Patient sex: M
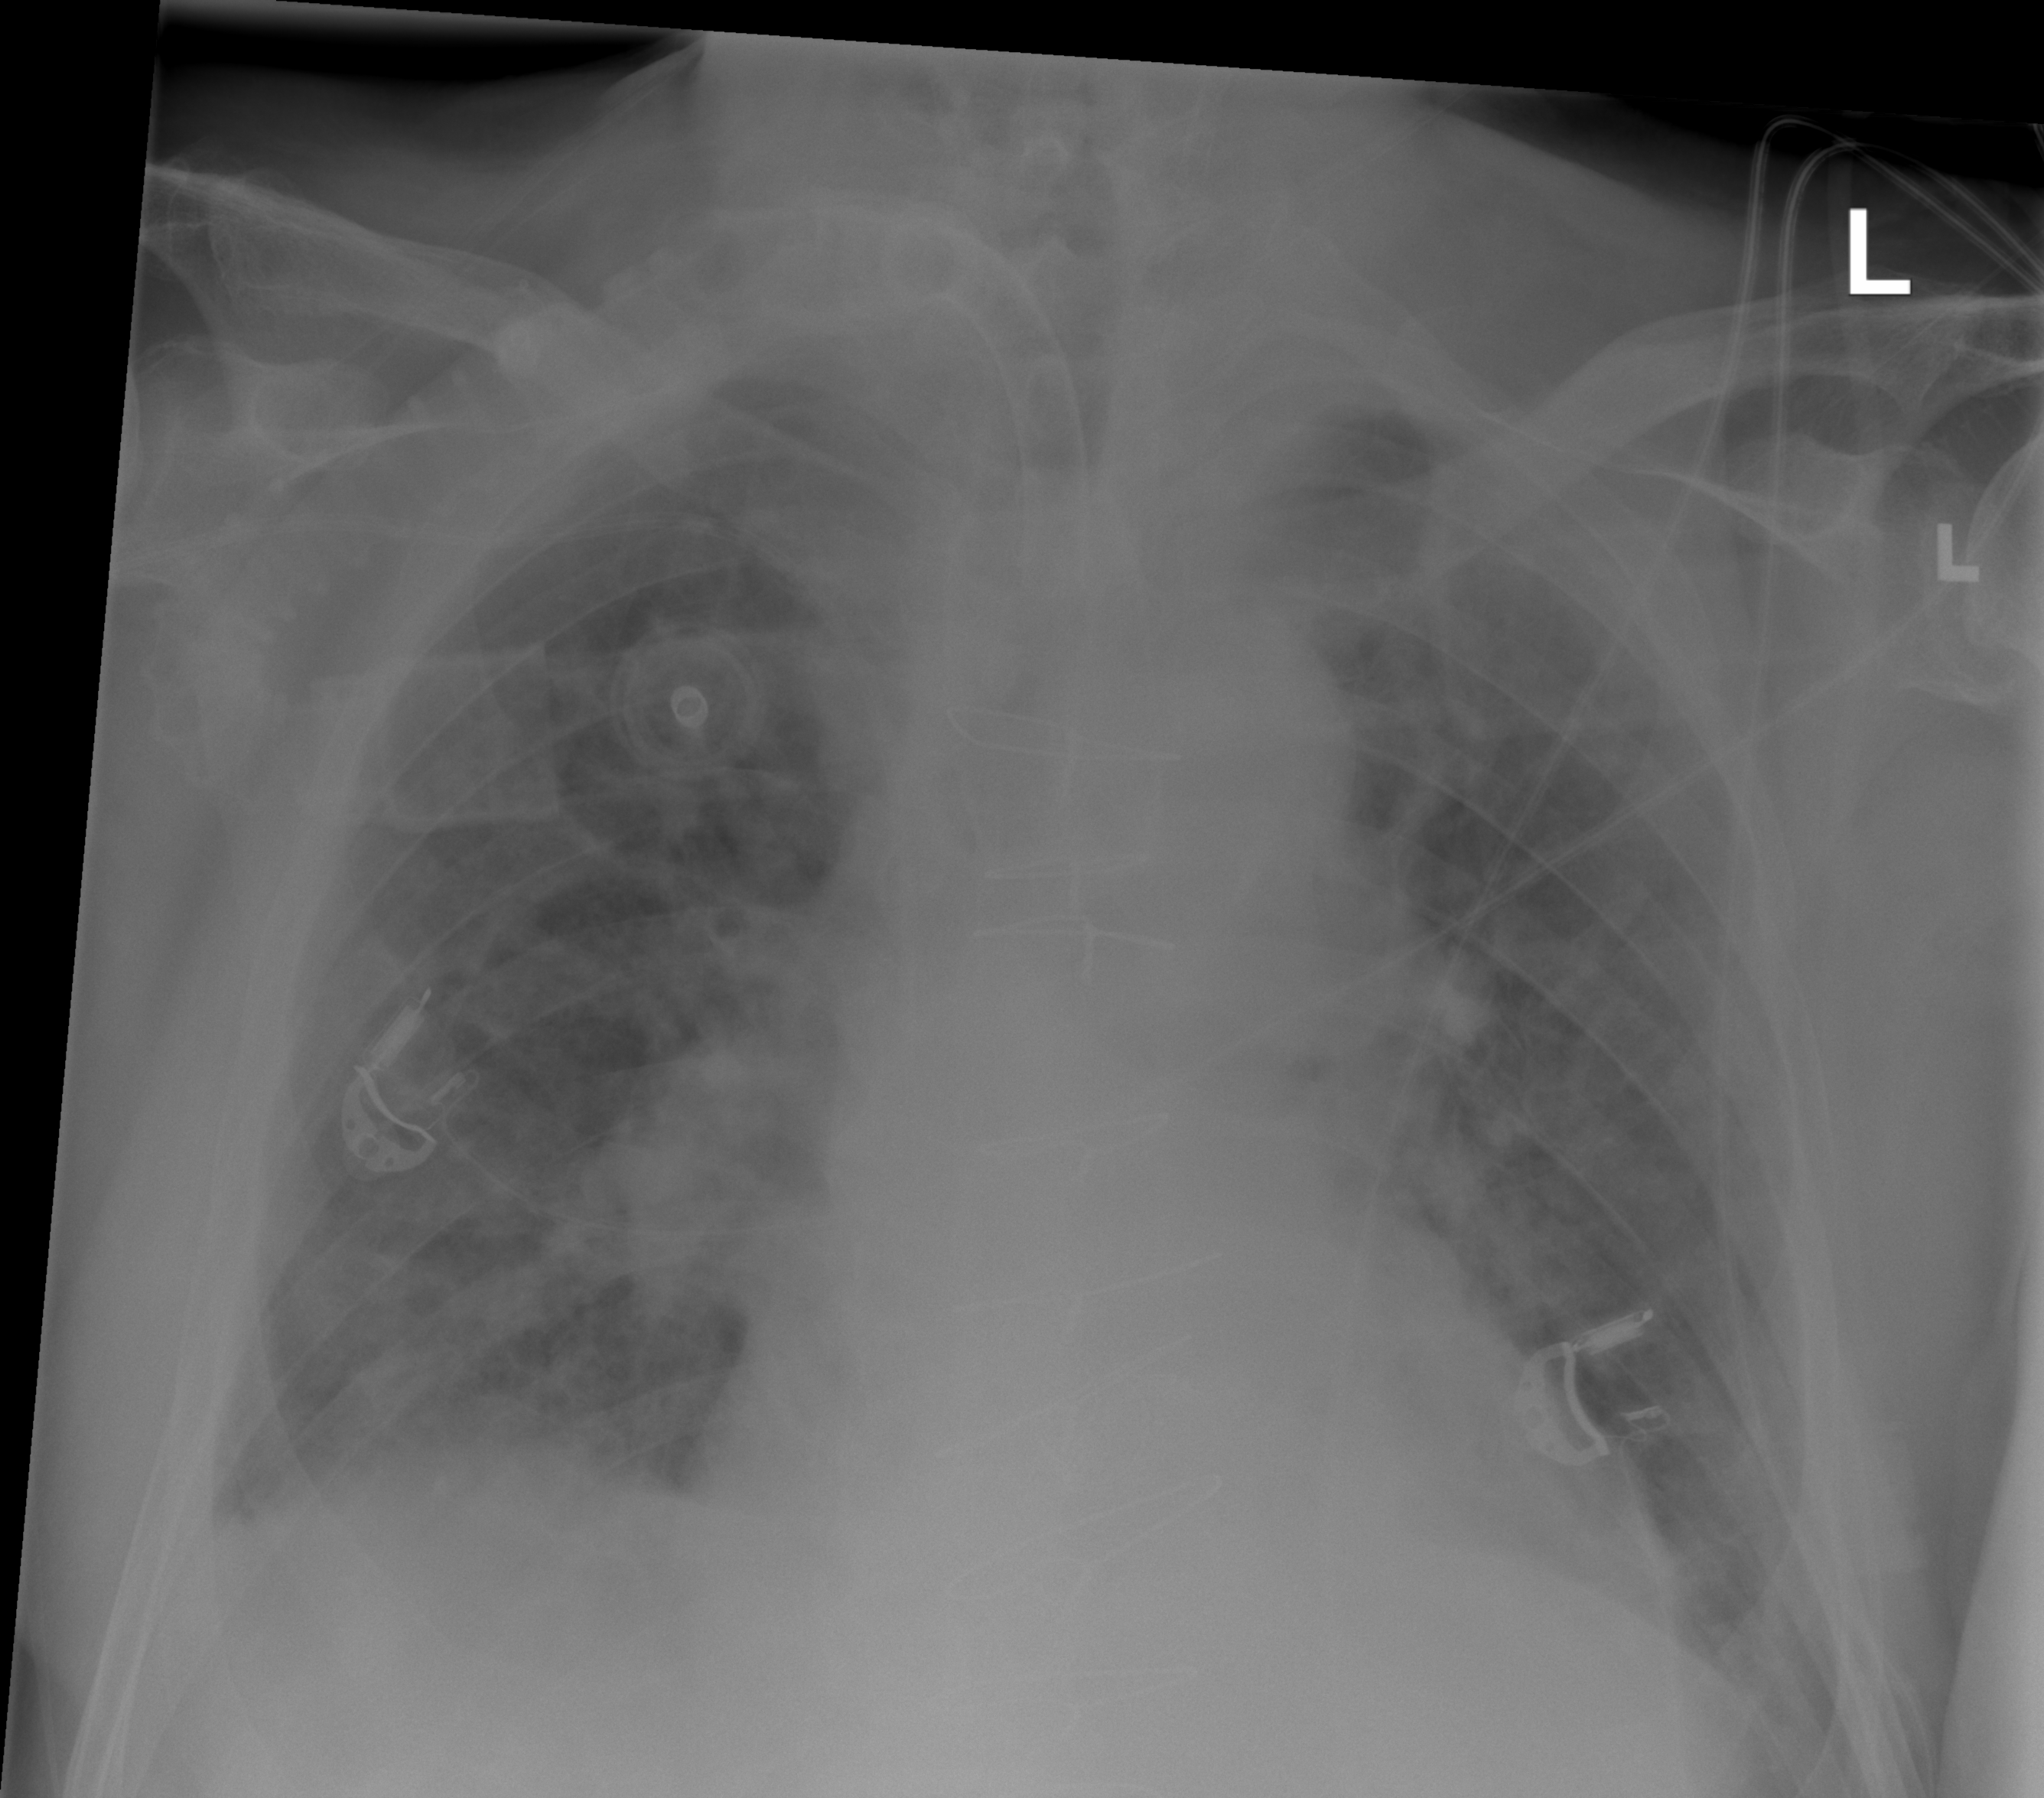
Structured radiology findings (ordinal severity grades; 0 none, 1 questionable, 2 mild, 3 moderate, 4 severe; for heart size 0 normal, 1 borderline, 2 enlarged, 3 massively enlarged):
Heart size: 2
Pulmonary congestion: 2
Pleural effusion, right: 2
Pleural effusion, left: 0
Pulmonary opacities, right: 2
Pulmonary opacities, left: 2
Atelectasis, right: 2
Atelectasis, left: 2